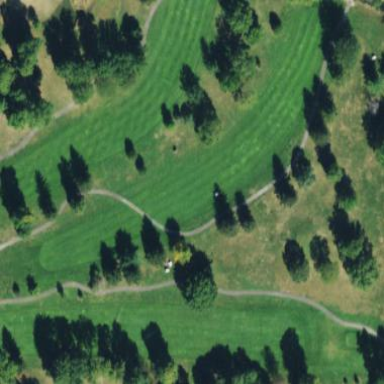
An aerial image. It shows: Scenic golf fairway.